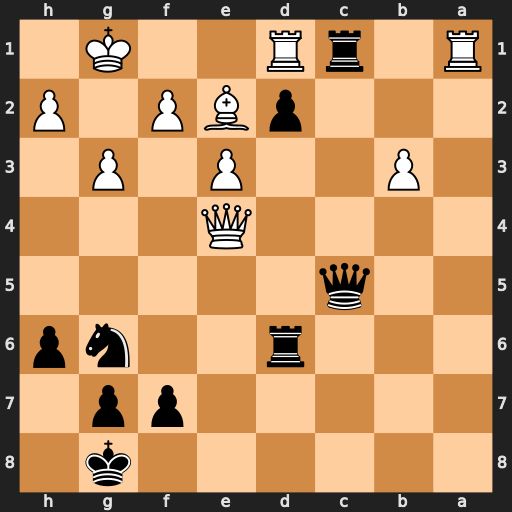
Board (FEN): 6k1/5pp1/3r2np/2q5/4Q3/1P2P1P1/3pBP1P/R1rR2K1
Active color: b
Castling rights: -
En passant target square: -
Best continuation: Rxa1 Rxa1 Qc1+ Rxc1 dxc1=Q+